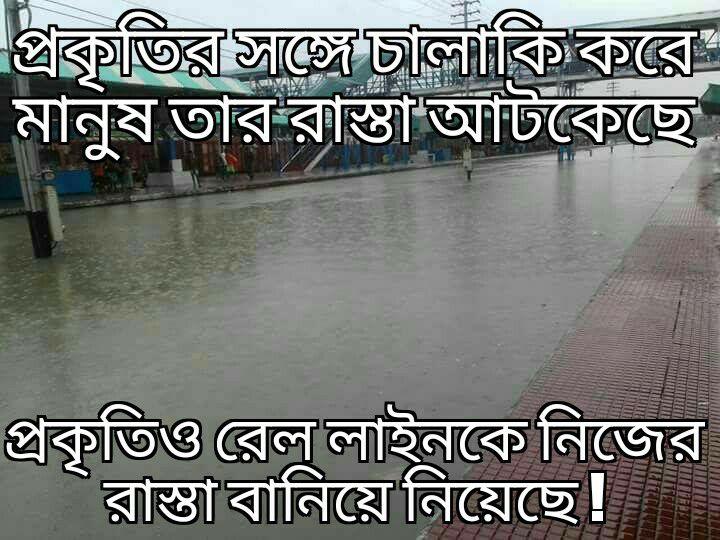
Text: প্রকৃতির সঙ্গে চালাকি করে মানুষ তার রাস্তা আটকেছে, প্রকৃতি ও রেল লাইন কে নিজের রাস্তা বানিয়ে নিয়েছে।
Label: Non Hate